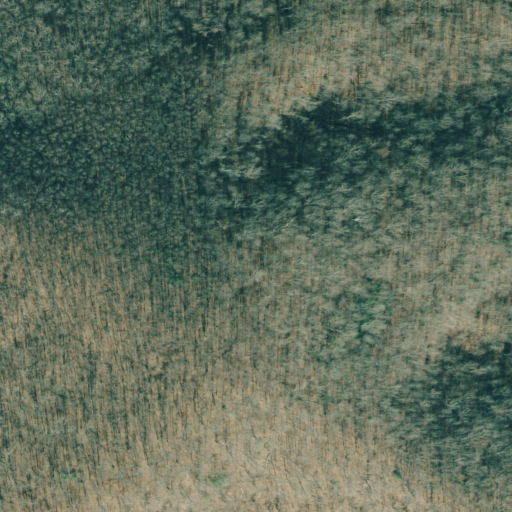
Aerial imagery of mountain in Georgia named Grassy Knob containing only deciduous forest